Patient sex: F
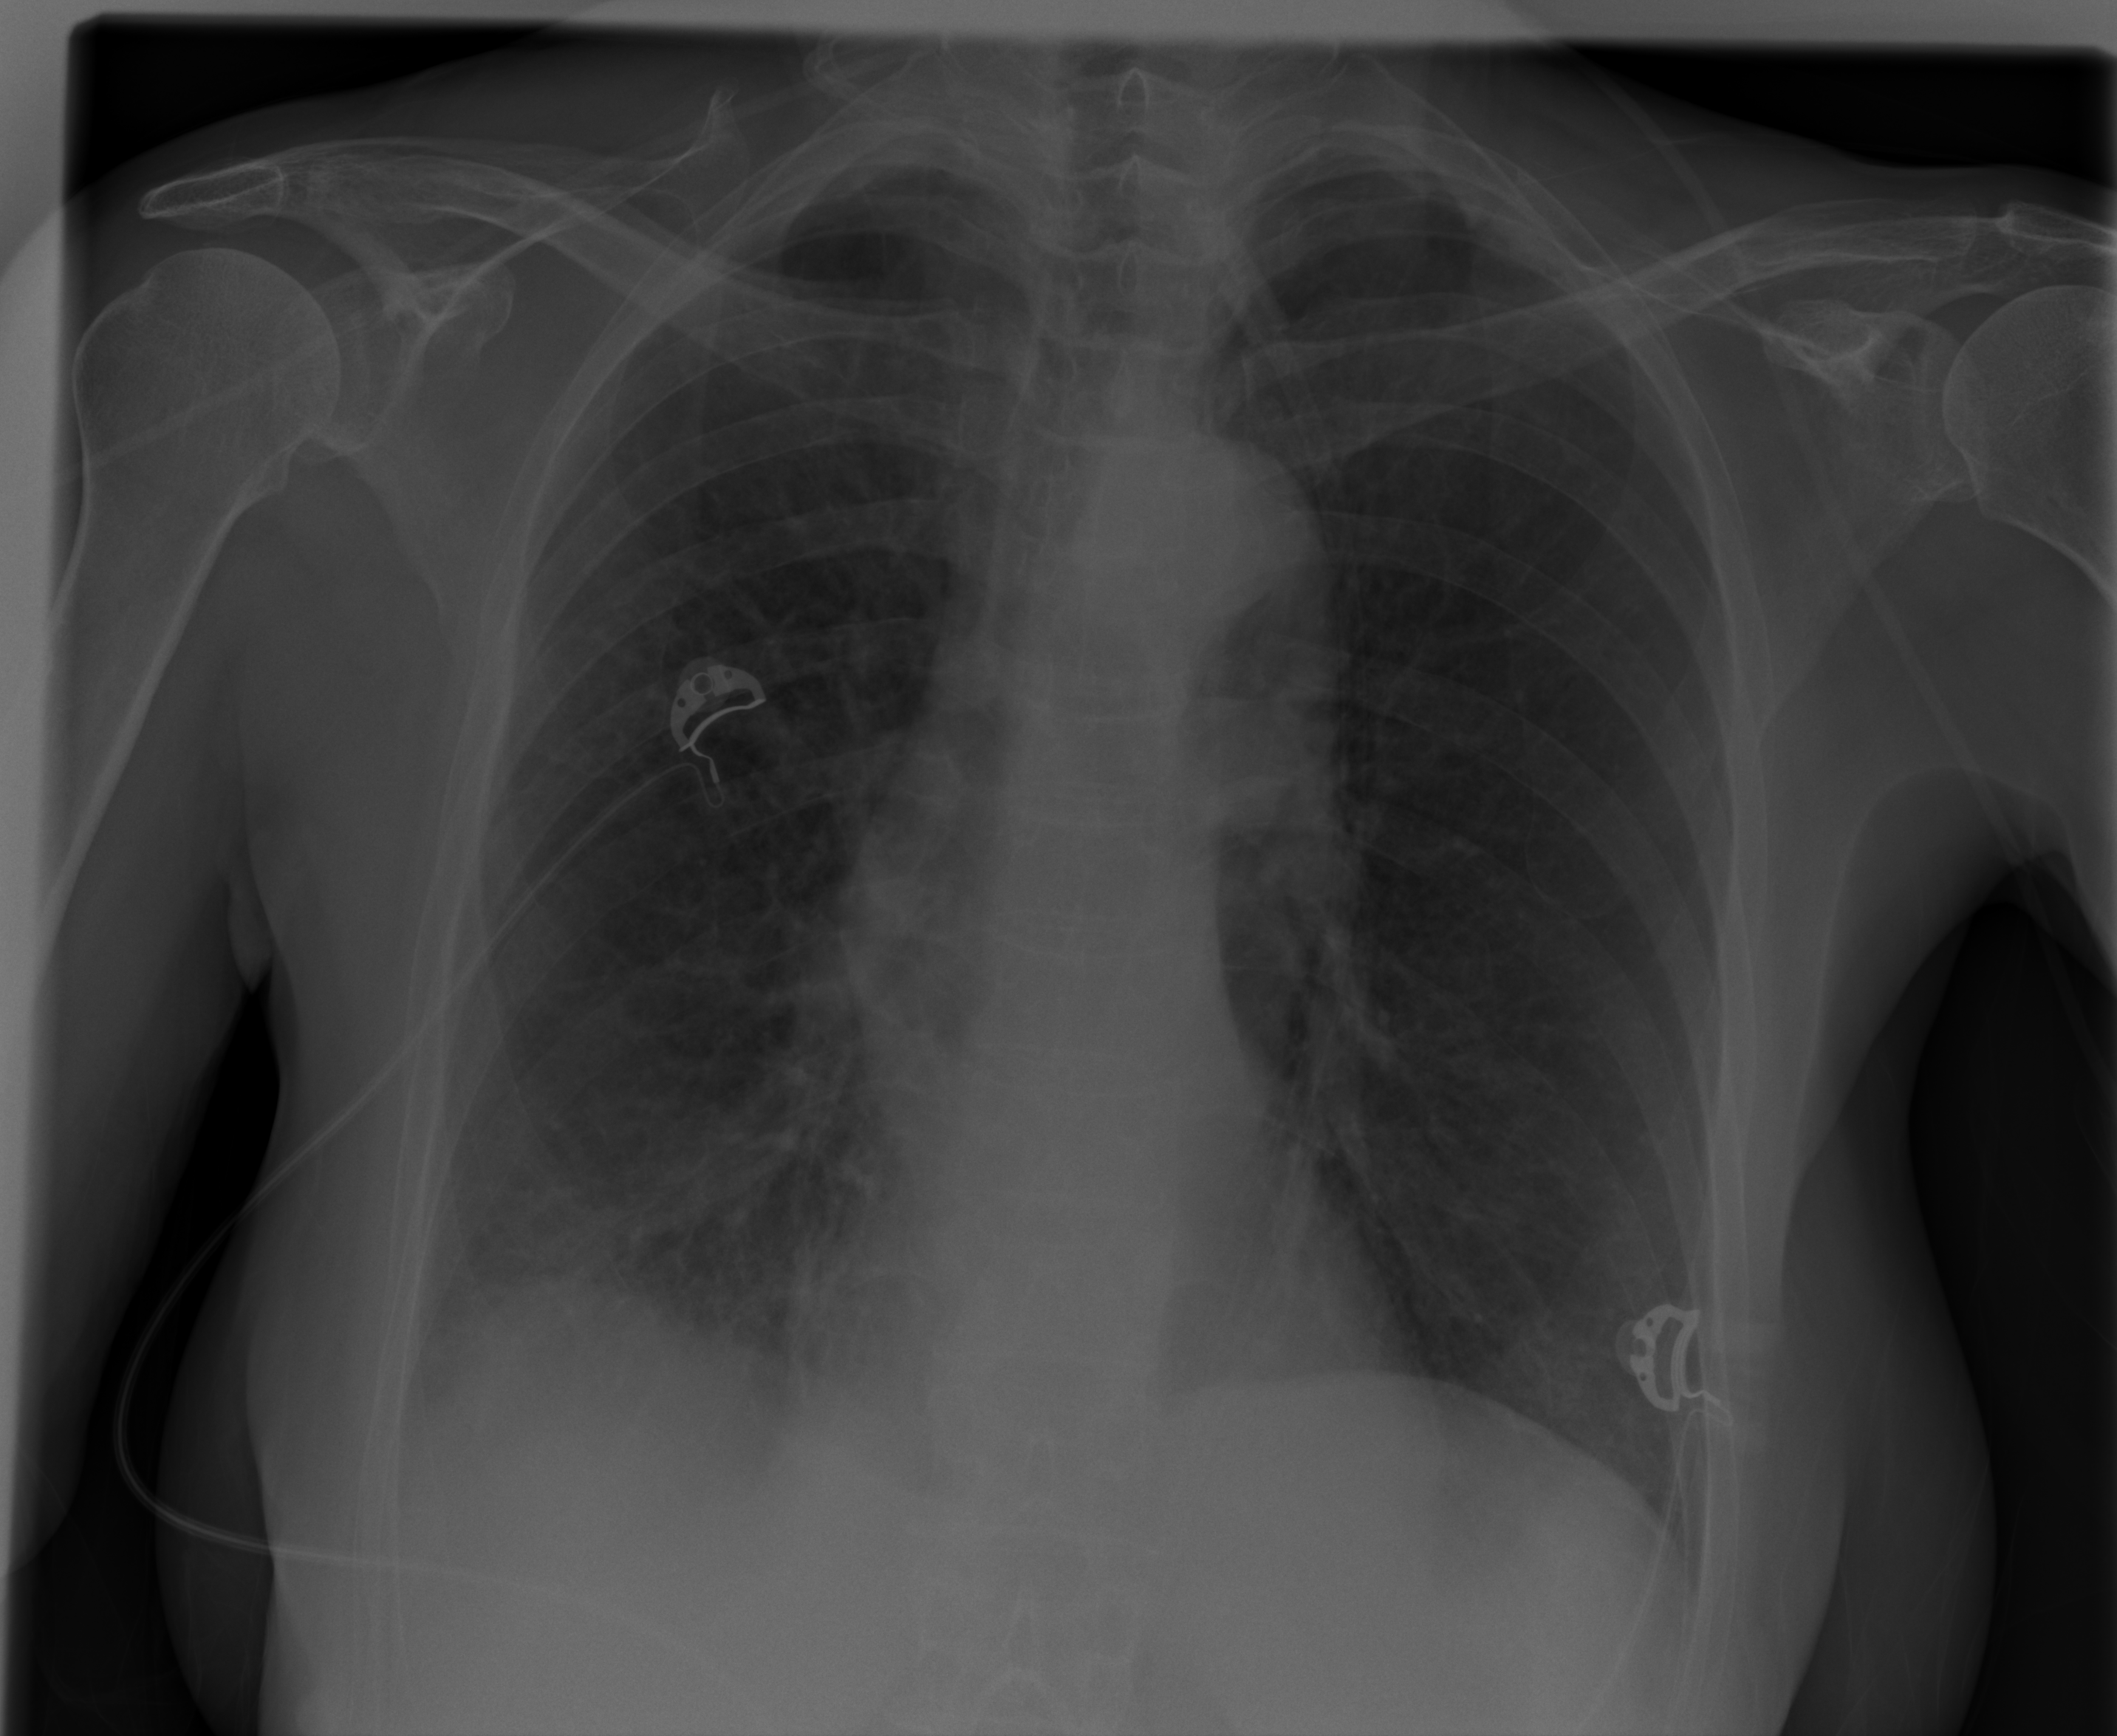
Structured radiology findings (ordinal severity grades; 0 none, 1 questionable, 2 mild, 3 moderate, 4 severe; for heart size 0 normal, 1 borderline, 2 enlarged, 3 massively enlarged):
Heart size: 0
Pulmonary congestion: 0
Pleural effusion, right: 2
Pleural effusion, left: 0
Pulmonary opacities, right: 2
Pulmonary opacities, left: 0
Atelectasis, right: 2
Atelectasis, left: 0